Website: slack
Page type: payment
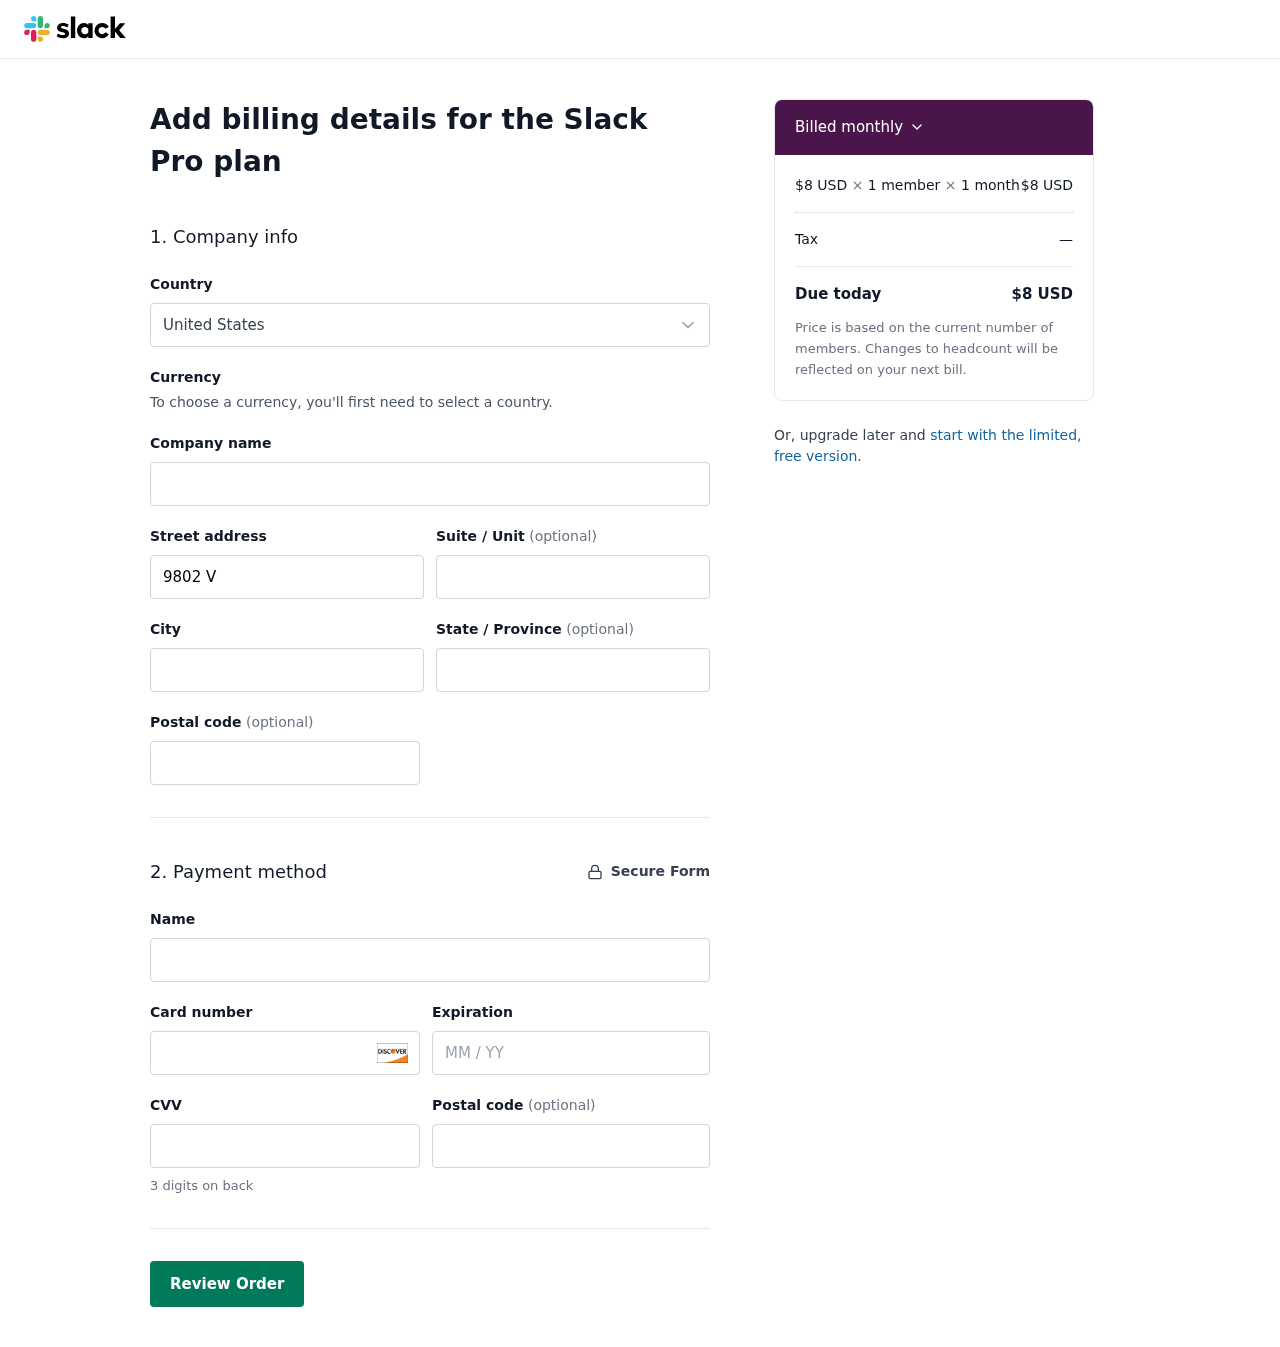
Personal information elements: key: PII_COUNTRY
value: United States
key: PII_STREET
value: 9802 Valerie Turnpike Apt. 885
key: PII_CITY
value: Nguyenfurt
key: PII_STATE
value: Rhode Island
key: PII_POSTCODE
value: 88611
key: PII_FULLNAME
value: Erica Porter
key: PII_CARD_NUMBER
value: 6011 1771 8236 2178
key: PII_CARD_EXPIRY
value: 11/28
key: PII_CARD_CVV
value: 229
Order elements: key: ORDER_PRICE_PER_MEMBER
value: $8 USD
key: ORDER_NUM_MEMBERS
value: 1 member
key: ORDER_NUM_MONTHS
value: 1 month
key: ORDER_SUBTOTAL
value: $8 USD
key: ORDER_TAX
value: —
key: ORDER_TOTAL
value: $8 USD